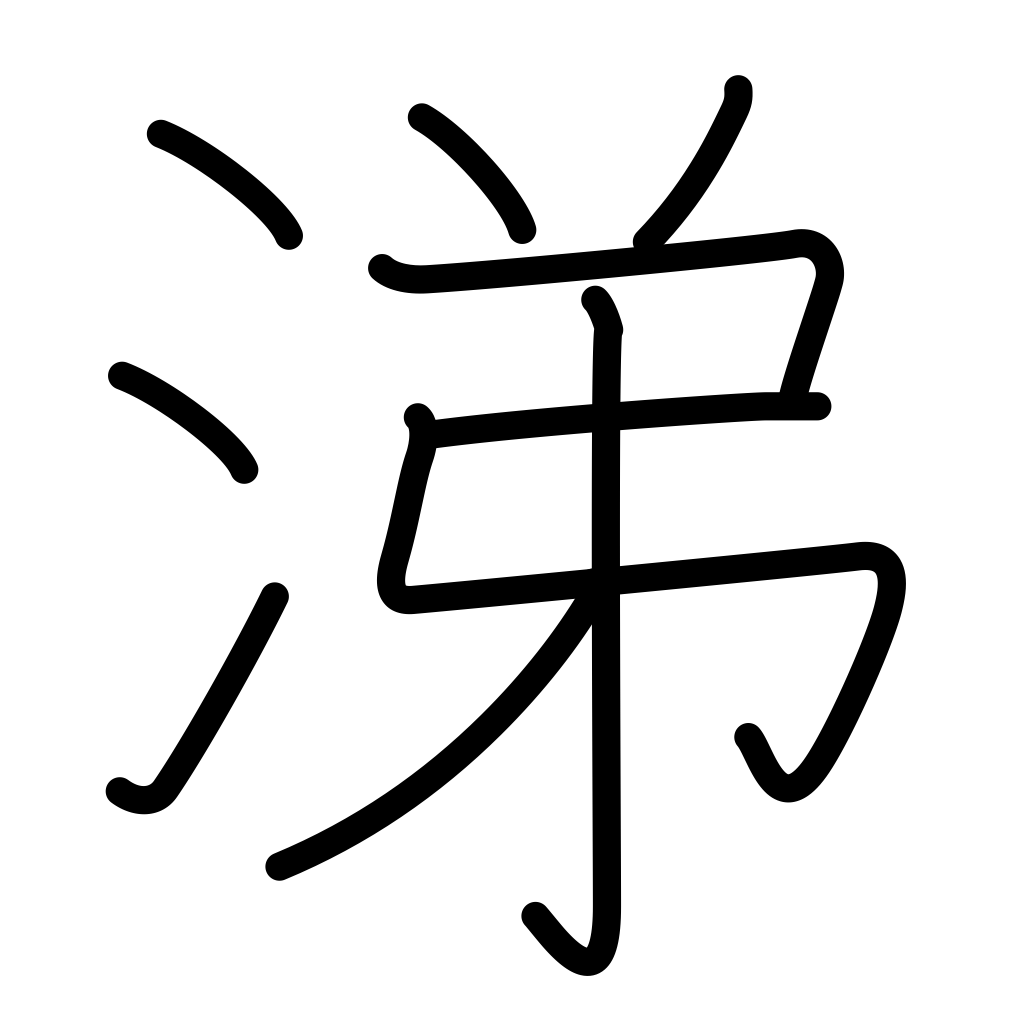
Meaning: tears, sympathy